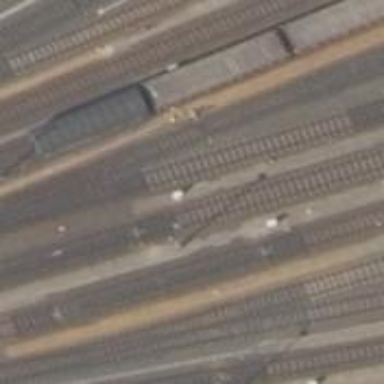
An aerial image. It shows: Railway switch.